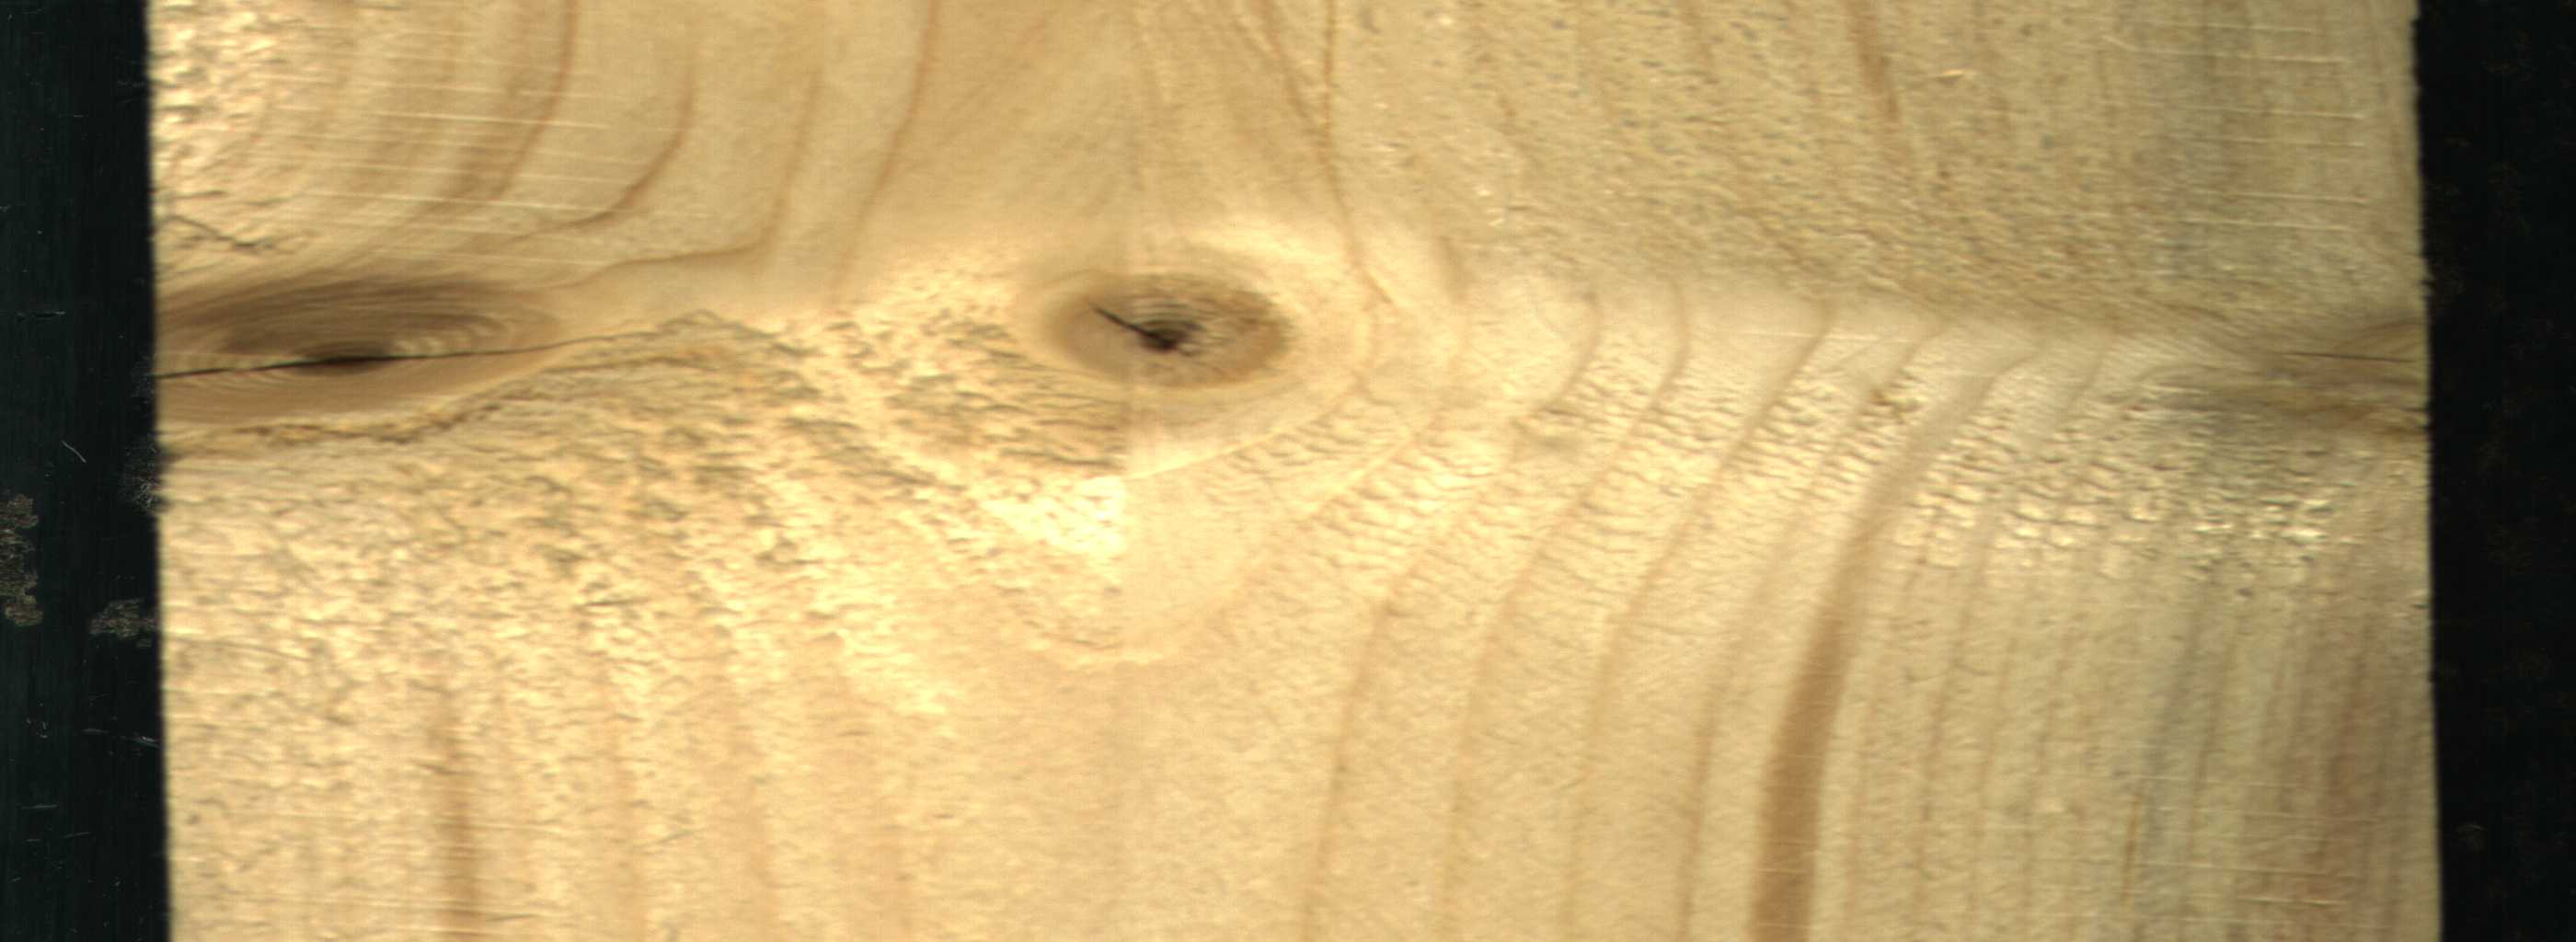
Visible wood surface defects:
knot_with_crack
knot_with_crack
Live_Knot